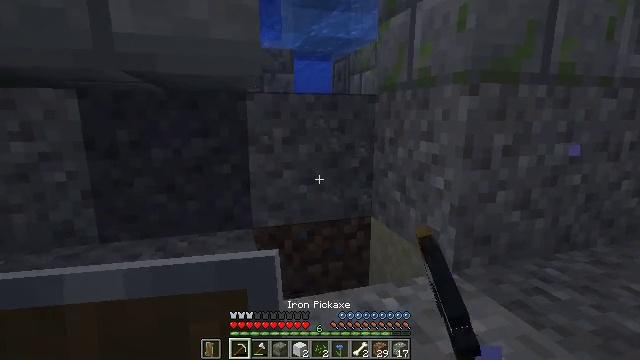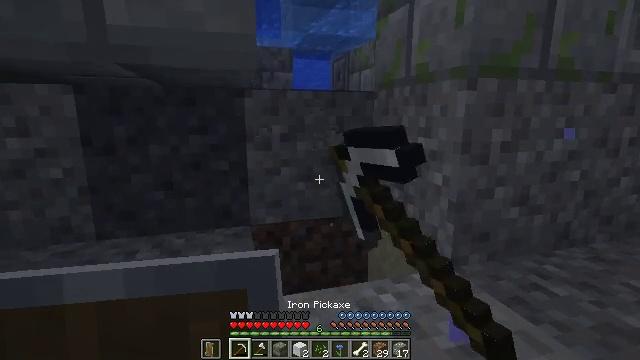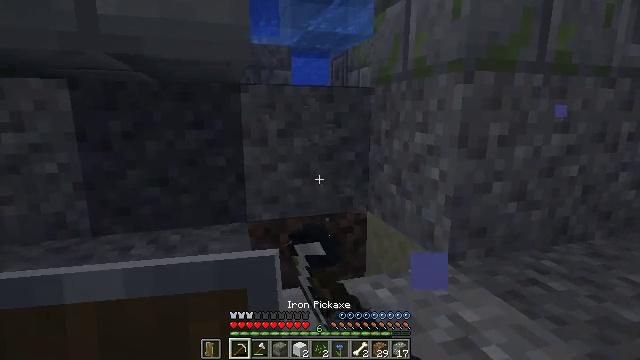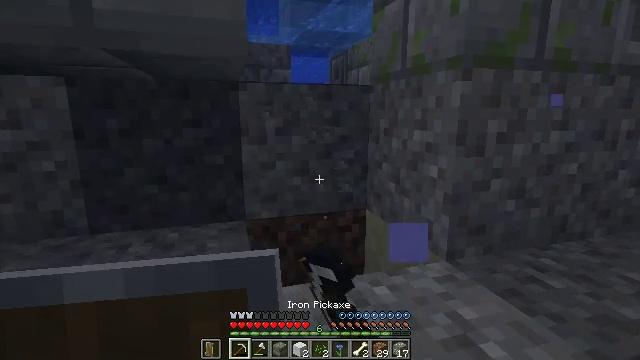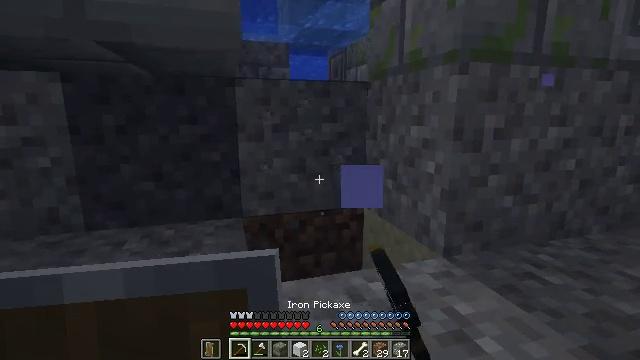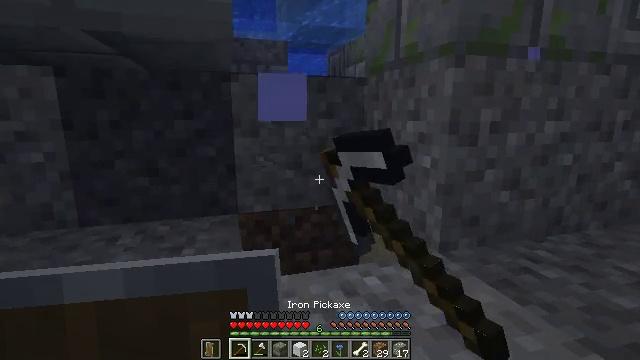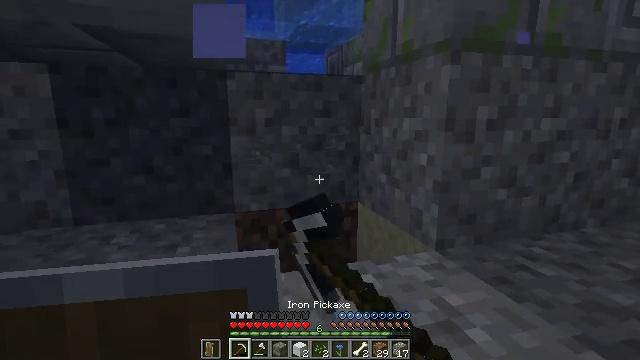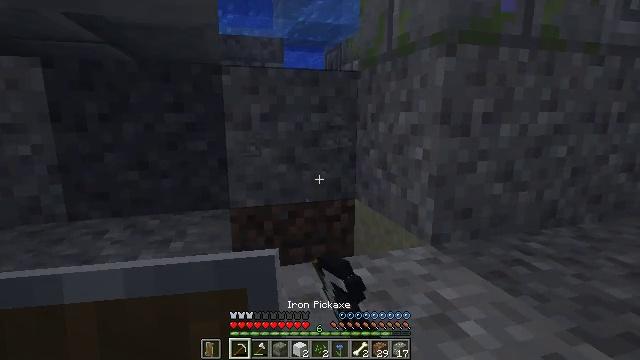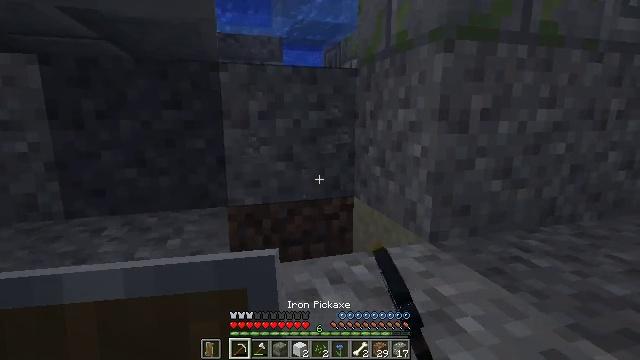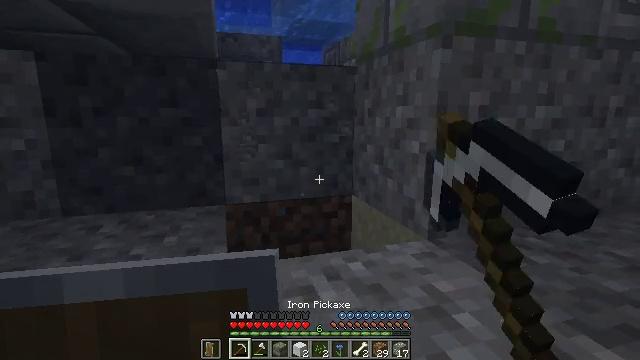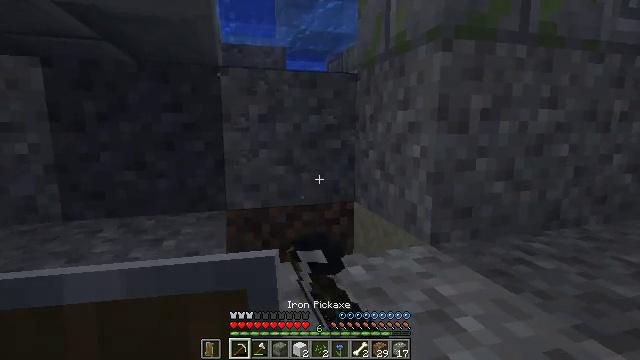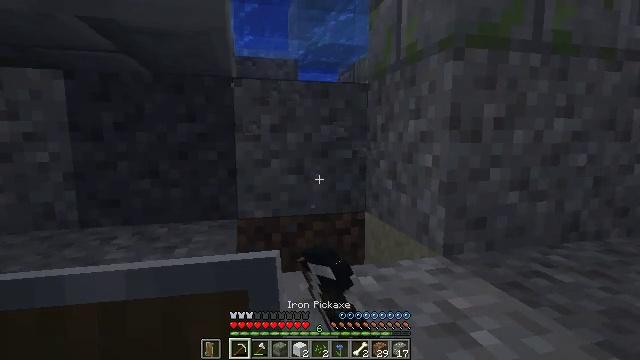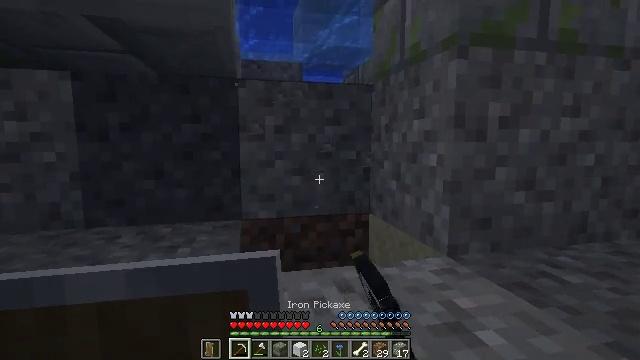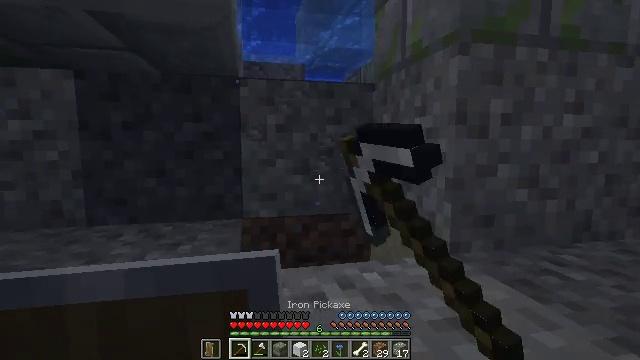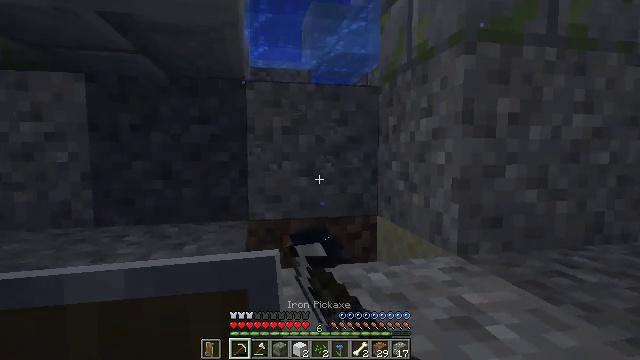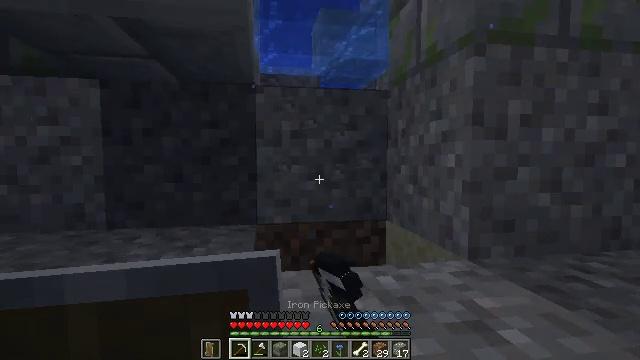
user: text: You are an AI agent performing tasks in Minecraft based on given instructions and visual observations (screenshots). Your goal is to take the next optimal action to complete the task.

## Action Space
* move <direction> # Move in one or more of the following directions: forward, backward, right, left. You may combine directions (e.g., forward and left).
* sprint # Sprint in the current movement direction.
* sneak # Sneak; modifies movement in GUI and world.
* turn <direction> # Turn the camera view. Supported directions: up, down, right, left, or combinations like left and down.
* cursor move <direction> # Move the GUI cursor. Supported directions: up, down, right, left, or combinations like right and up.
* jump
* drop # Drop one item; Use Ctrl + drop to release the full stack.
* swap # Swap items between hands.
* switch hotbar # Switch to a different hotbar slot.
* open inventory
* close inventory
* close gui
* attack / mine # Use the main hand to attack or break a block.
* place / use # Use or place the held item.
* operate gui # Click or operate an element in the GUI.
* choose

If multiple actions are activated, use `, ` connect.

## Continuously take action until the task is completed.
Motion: motion action
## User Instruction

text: Break the gravel block.
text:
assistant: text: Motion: move forward, attack / mine
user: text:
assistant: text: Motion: move forward, attack / mine
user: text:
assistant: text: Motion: move forward, attack / mine
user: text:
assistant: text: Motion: move forward, attack / mine
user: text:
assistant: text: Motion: move forward, attack / mine
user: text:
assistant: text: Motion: move forward, attack / mine
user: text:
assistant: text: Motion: attack / mine
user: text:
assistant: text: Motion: attack / mine
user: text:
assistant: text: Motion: attack / mine
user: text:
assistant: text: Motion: turn up, attack / mine
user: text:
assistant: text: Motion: turn left and up, attack / mine
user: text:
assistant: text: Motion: attack / mine
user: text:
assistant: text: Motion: attack / mine
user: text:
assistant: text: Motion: turn left and up, attack / mine
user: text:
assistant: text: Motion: turn left and up, attack / mine
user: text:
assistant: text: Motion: attack / mine
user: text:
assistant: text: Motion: attack / mine
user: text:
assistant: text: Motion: attack / mine
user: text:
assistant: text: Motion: attack / mine
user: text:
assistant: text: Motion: attack / mine
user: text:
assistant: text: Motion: attack / mine
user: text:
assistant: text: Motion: attack / mine
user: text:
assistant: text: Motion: attack / mine
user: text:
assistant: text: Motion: attack / mine
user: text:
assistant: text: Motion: attack / mine
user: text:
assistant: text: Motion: attack / mine
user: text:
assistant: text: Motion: attack / mine
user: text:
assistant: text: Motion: attack / mine
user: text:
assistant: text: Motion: turn down, attack / mine
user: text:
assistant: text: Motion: turn right and down, attack / mine